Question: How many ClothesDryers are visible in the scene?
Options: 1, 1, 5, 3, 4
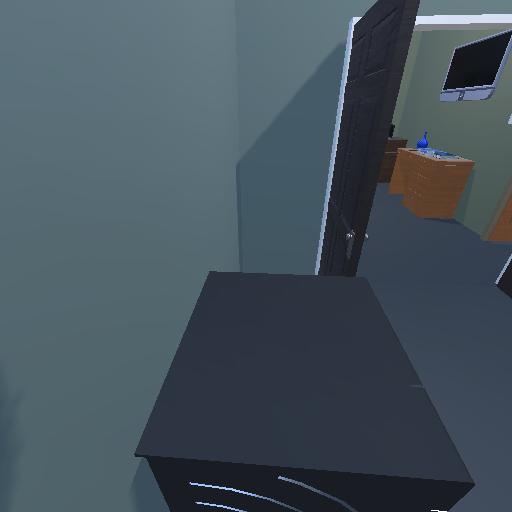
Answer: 1